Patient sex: F
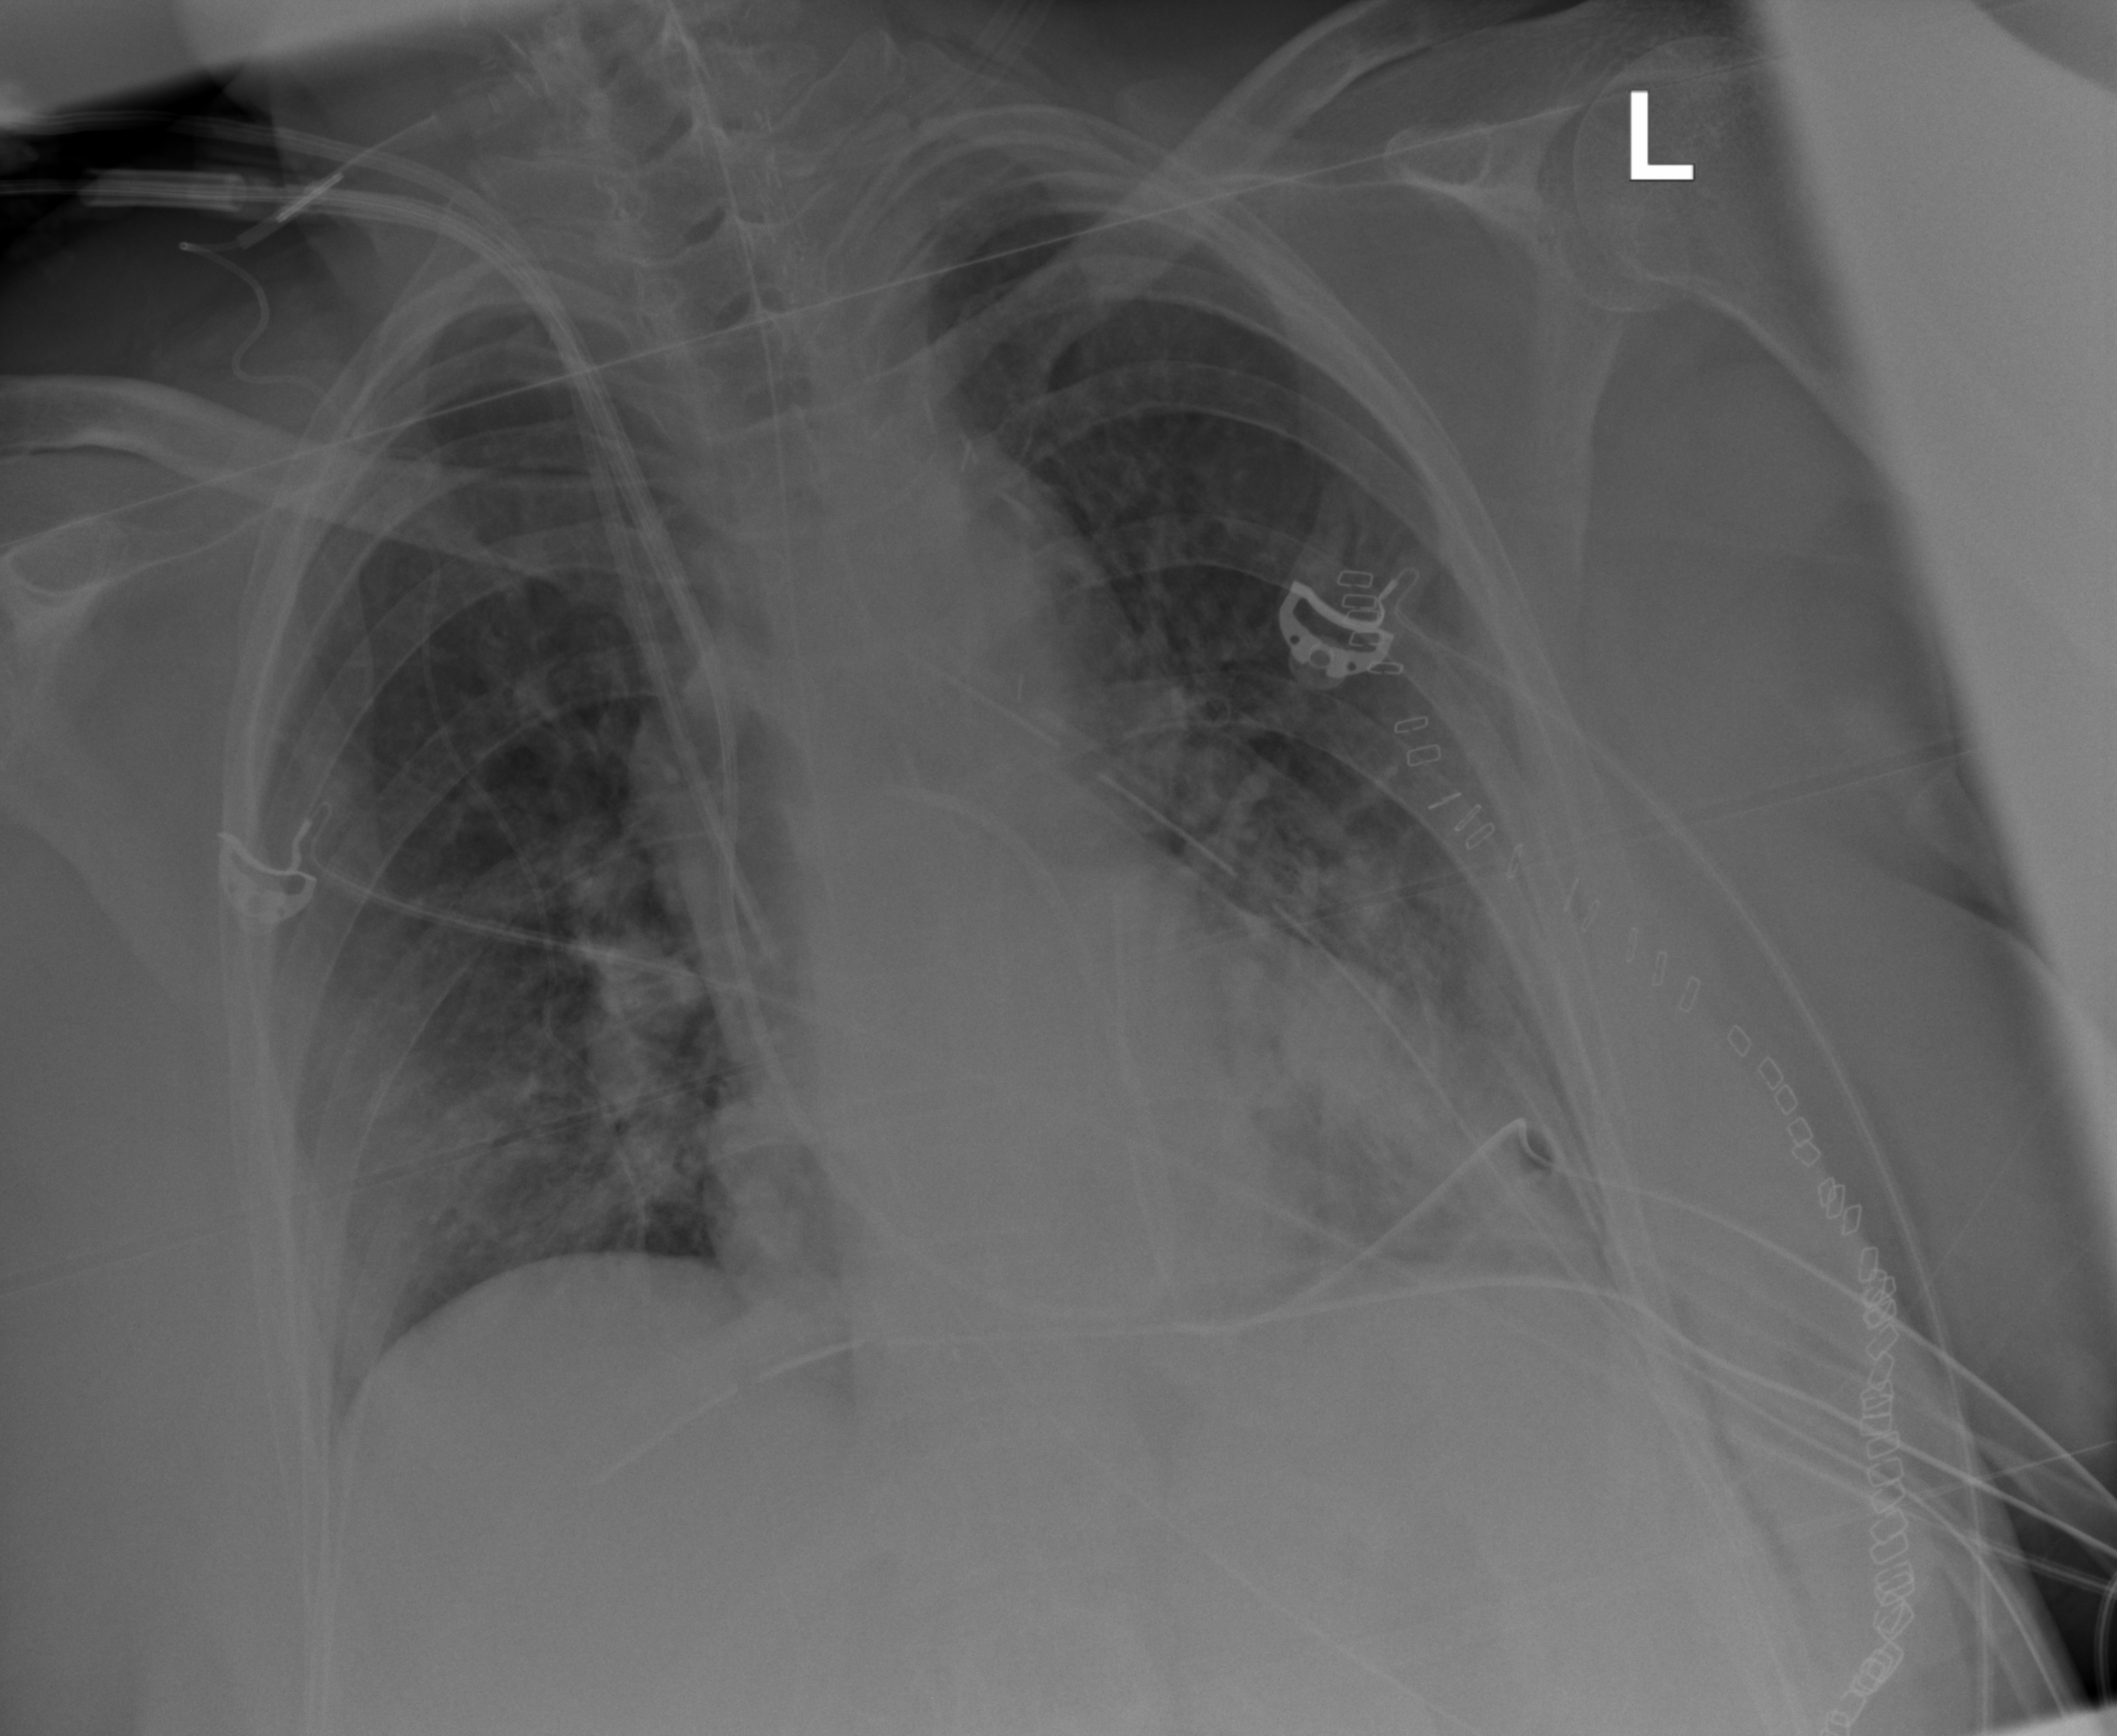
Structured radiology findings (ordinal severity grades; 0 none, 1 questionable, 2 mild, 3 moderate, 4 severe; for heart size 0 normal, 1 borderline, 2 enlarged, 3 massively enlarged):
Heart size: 1
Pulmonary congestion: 2
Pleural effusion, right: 0
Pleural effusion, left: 2
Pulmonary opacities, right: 2
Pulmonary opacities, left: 2
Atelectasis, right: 2
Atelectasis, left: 2